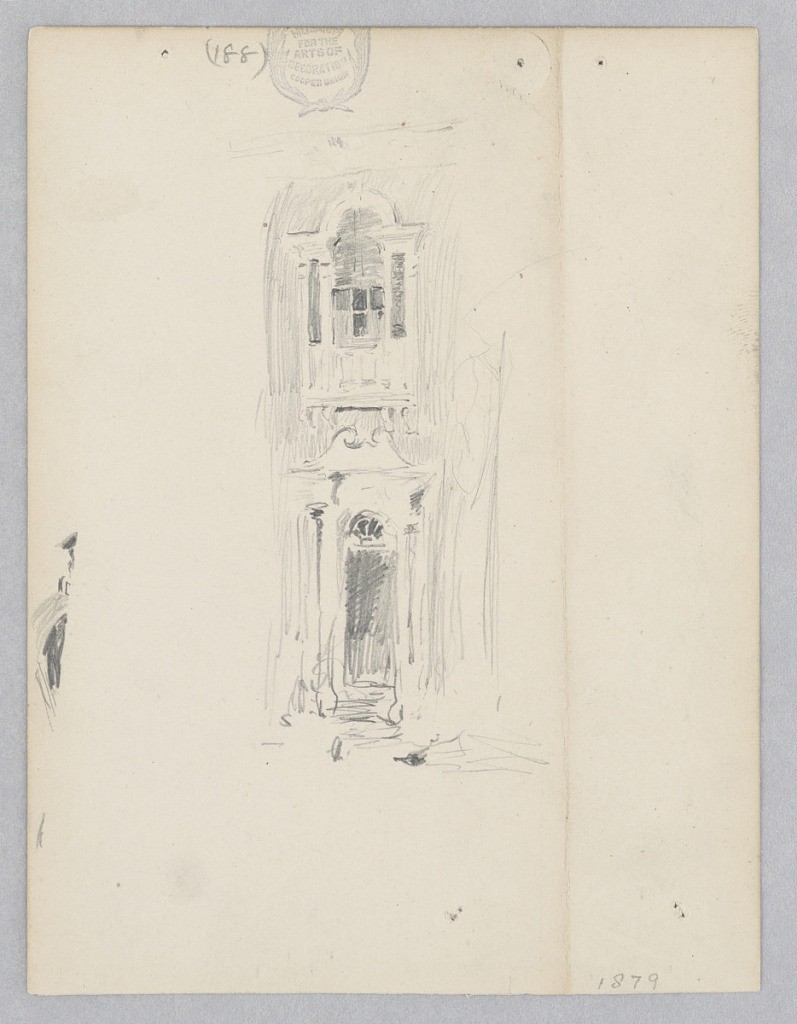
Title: Street view
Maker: Robert Frederick Blum, American, 1857–1903
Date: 1879
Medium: Graphite on wove paper
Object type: Drawing
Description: Sketch of a doorway.